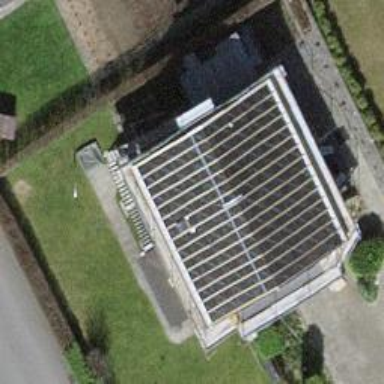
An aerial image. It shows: Solar photovoltaic panel generator.